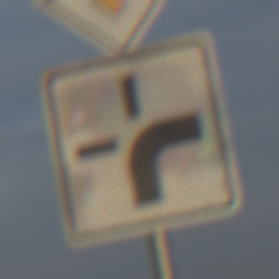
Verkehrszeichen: VerlaufVorfahrtsstrasse3
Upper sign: Vorfahrtsstrasse
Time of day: SunriseSunset
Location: Outdoor (Nature)
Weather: PartlyCloudy
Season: NotSpecified
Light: Natural